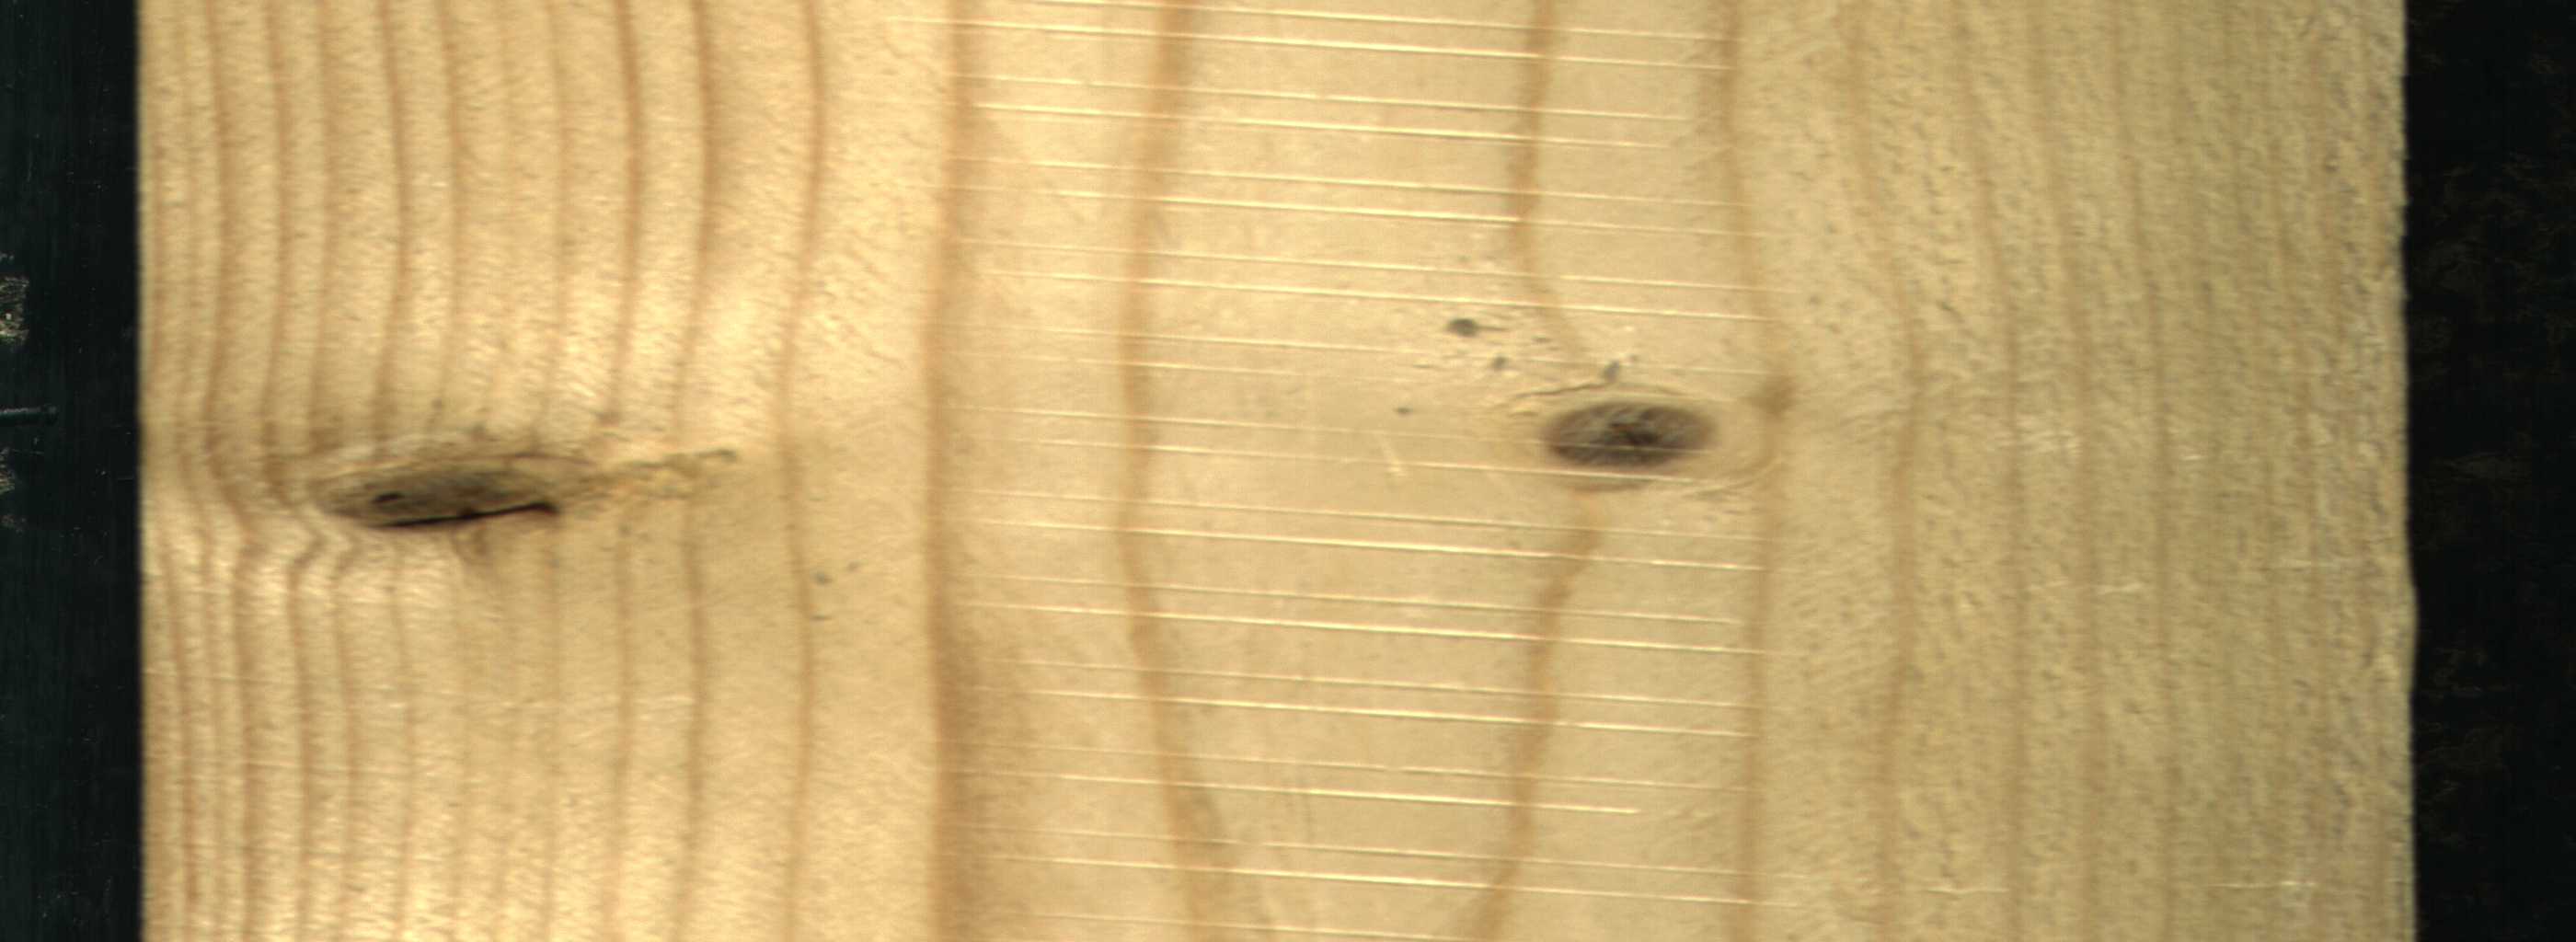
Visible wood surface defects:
Dead_Knot
Live_Knot